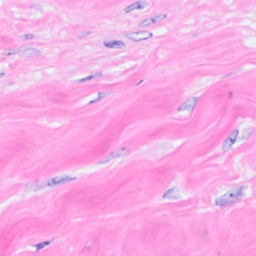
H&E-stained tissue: Breast